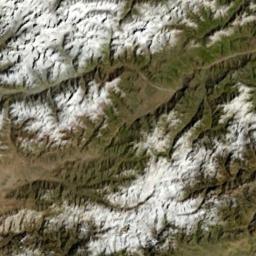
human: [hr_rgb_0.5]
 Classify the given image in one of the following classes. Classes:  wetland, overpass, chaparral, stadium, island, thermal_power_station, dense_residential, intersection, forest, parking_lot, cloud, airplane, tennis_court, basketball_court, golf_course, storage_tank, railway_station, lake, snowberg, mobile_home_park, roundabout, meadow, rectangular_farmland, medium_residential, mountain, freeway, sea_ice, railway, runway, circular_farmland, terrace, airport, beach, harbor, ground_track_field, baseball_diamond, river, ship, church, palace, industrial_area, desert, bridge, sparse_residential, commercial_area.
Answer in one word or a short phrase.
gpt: snowberg